Field crop: maize
Growth stage: 2
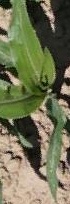
Species: maize